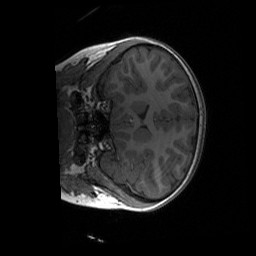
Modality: T1w
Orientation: coronal
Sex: female
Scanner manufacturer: siemens
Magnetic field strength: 3 T
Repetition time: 1.9 s
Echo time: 0.00243 s